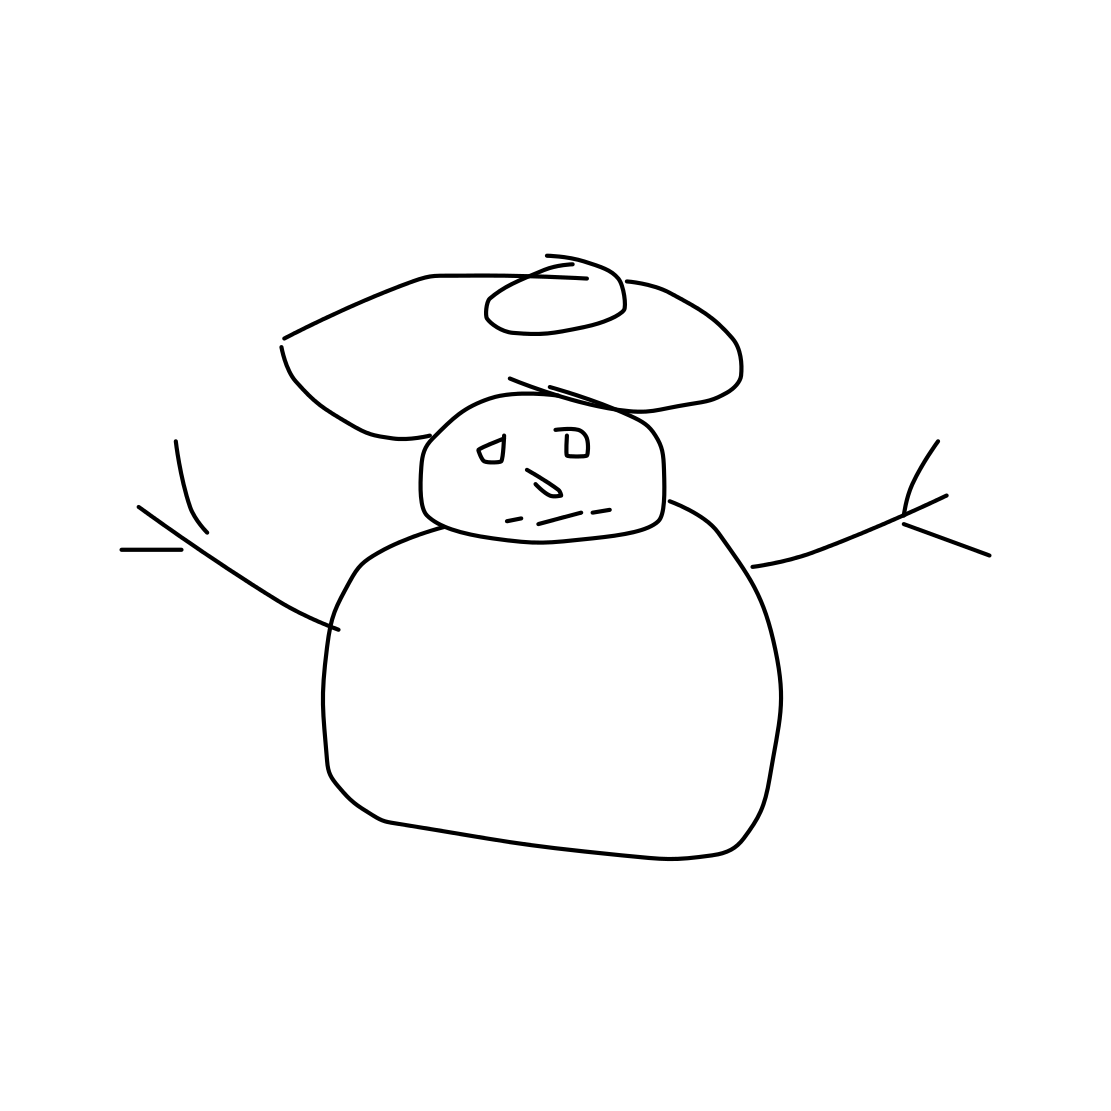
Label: snowman